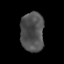
Tissue: prostate
Cell type: T cells
Senescence score: 0.3508
Nuclear area (px): 902
Mean DAPI intensity: 79.937